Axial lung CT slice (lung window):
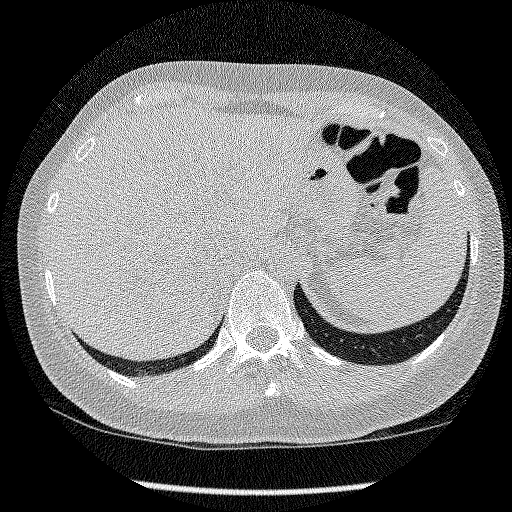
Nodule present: no